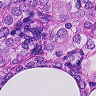
Metastatic tissue present: yes